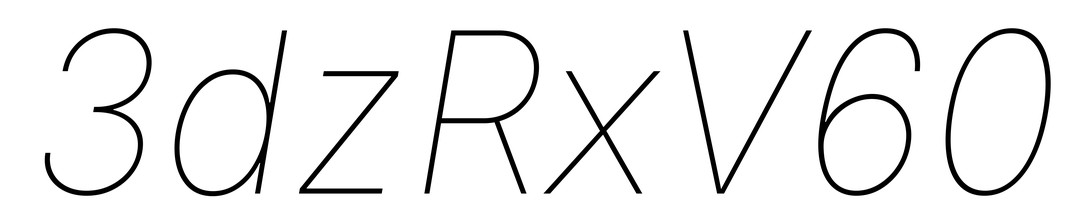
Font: Inter-Italic_Thin_Italic